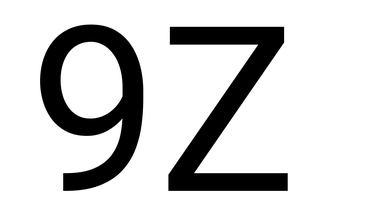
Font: Roboto_Regular